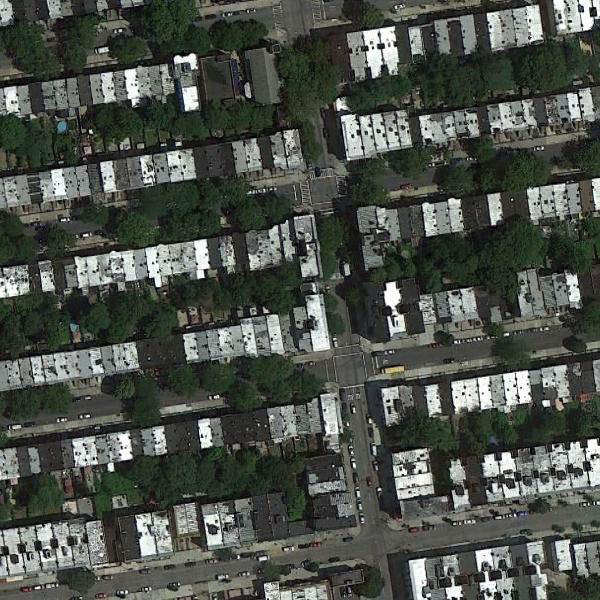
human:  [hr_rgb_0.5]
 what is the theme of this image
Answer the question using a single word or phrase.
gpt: dense residential